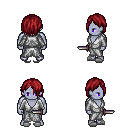
a pixel art fantasy rpg character, male body template, dark elf, purple skin, white robe, magenta pants, brunette bangs hairstyle, white slippers, dagger, four views (front, back, left, right), 2x2 character sprite sheet, small pixel art, hard edges, no anti-aliasing